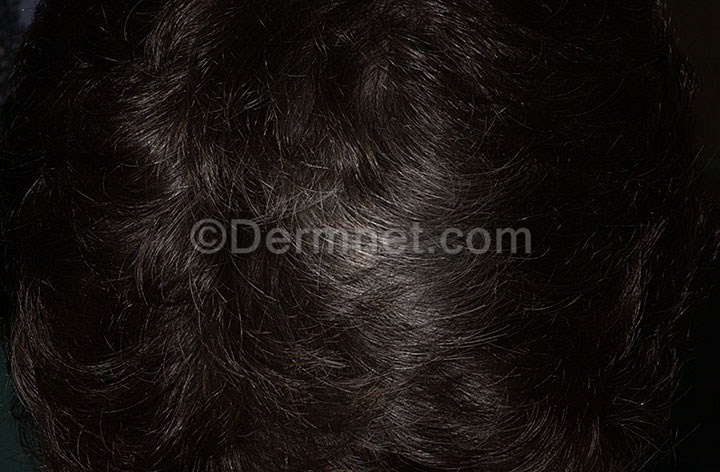
Disease: Nail Fungus and other Nail Disease